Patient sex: F
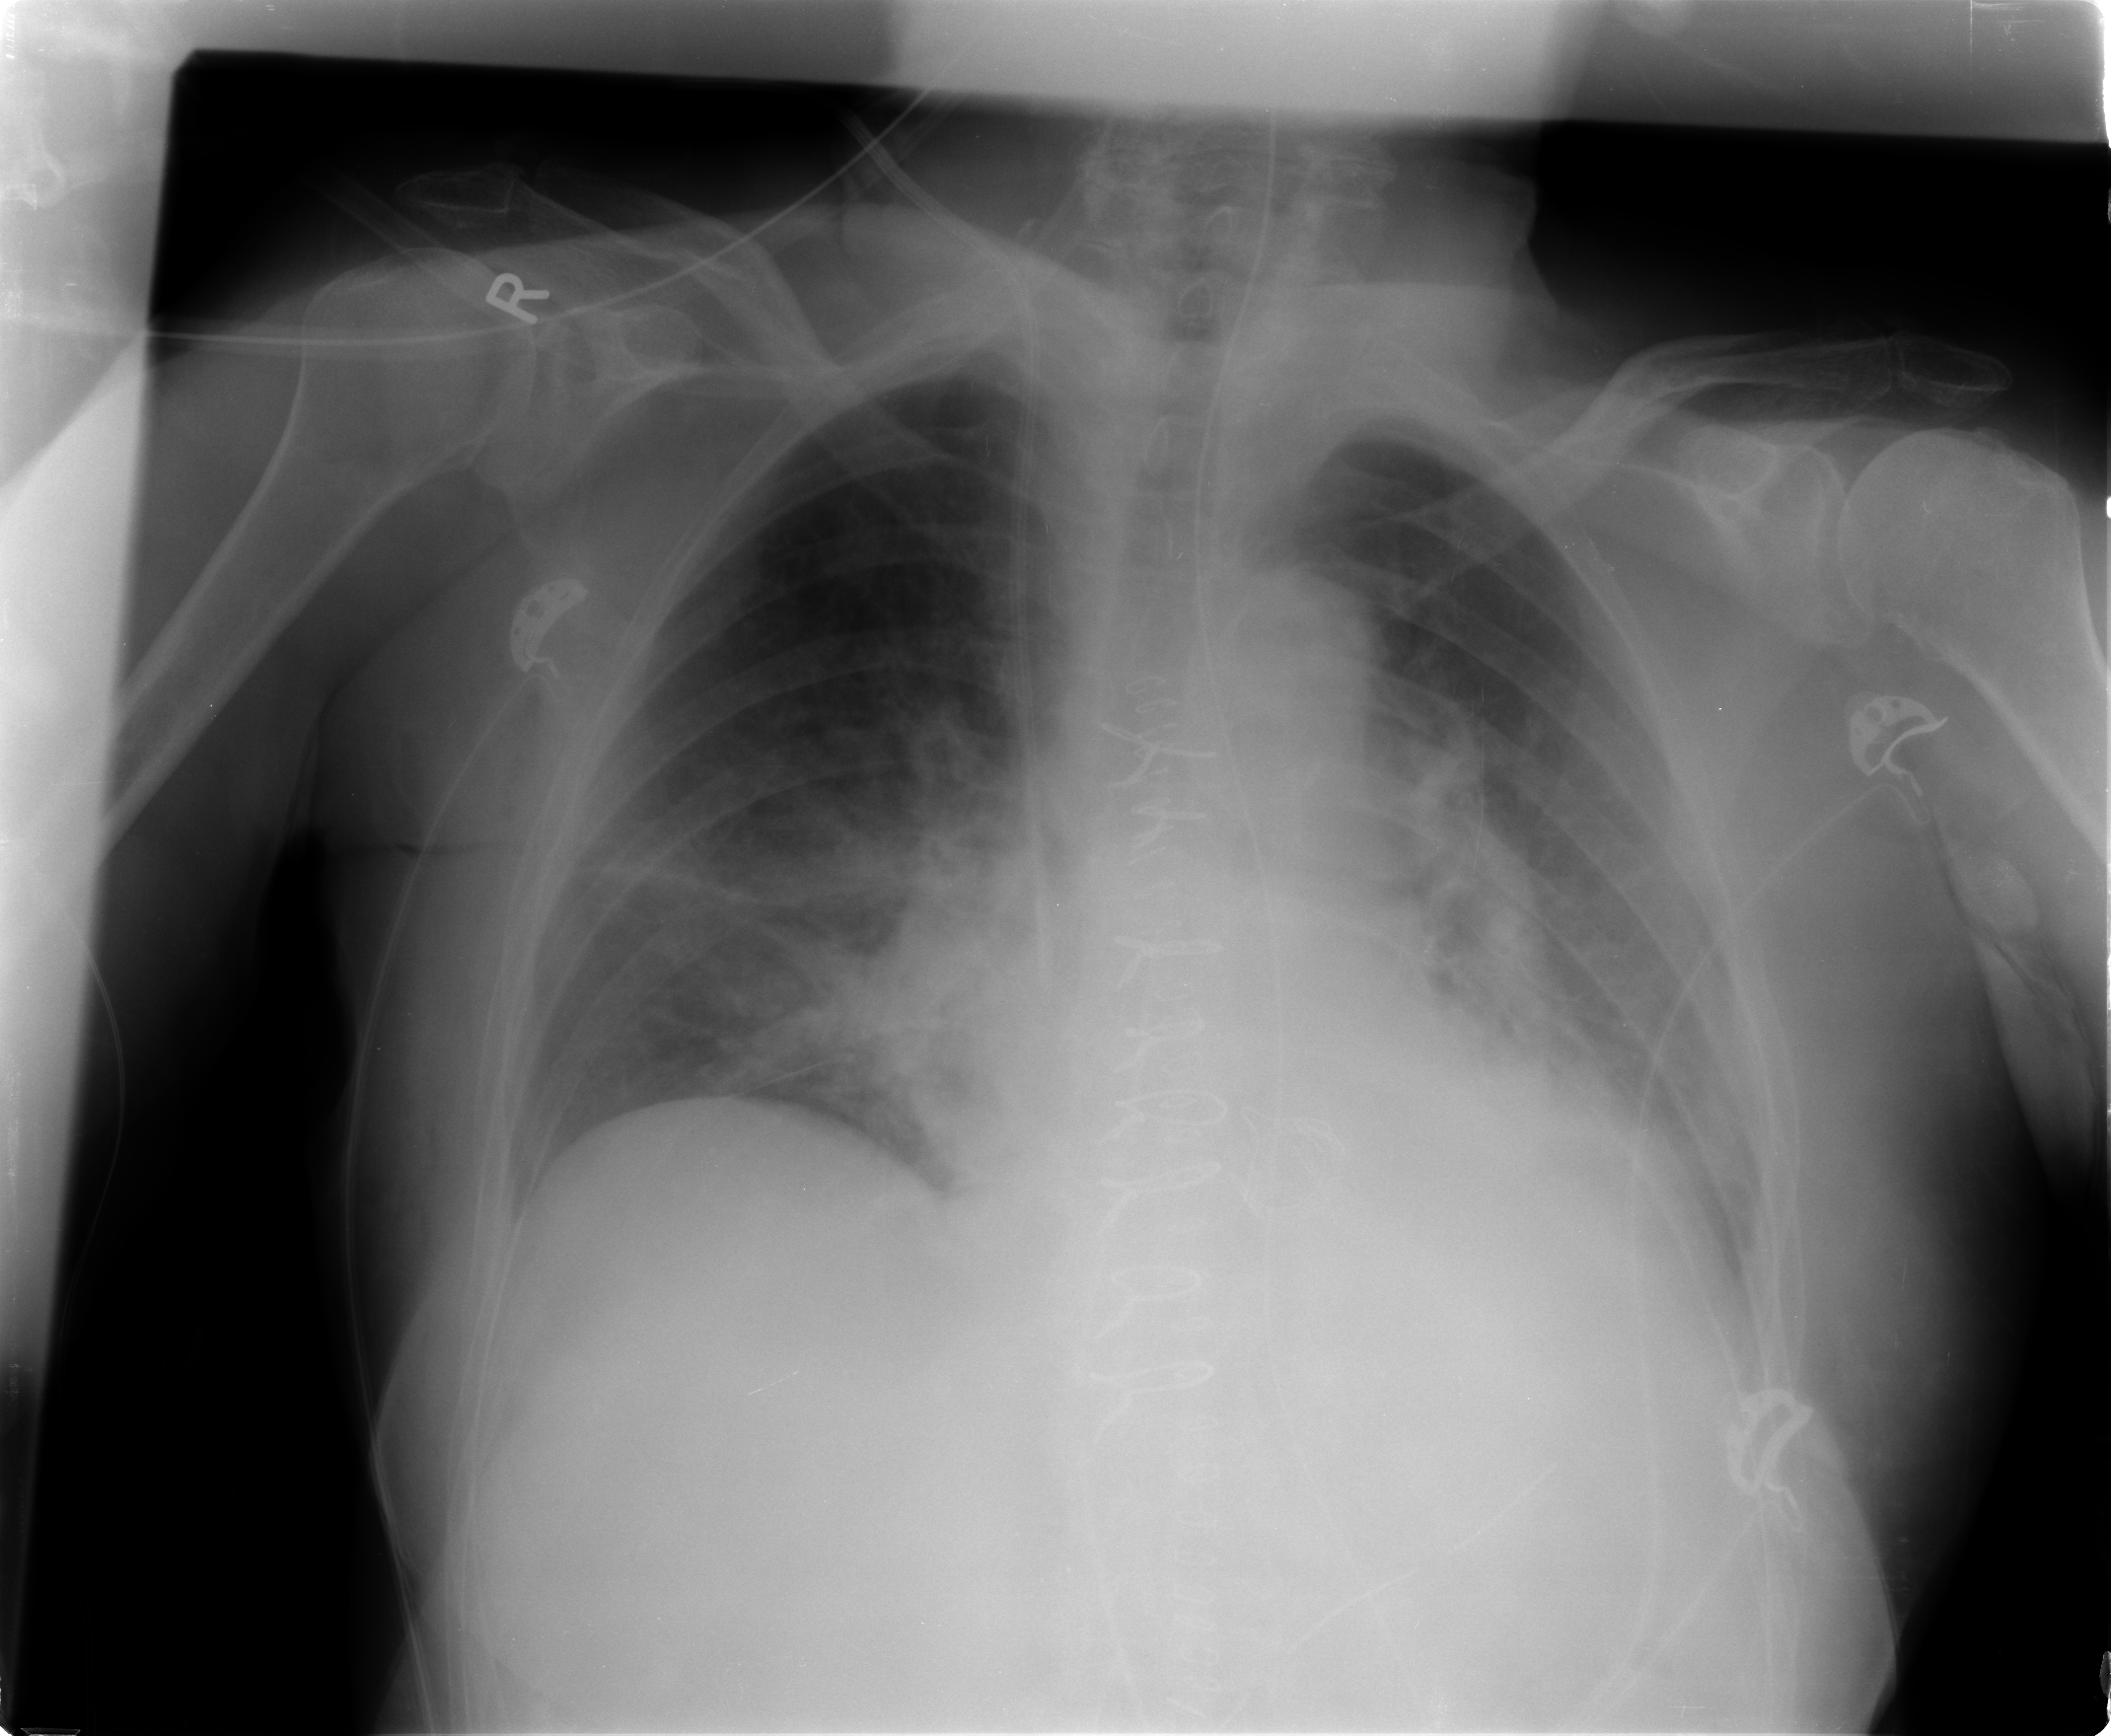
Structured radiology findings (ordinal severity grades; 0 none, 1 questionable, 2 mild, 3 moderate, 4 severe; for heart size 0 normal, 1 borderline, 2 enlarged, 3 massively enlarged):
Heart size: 2
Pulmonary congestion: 2
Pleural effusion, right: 1
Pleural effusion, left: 2
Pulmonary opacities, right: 0
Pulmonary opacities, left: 2
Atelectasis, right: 2
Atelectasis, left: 2